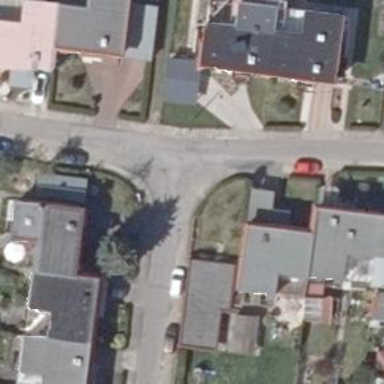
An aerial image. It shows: Residential road with asphalt surface.